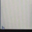
Piece: xx